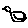
Label: bird